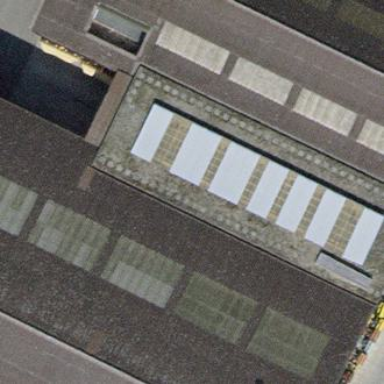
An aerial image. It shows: Building with flat grey roof.